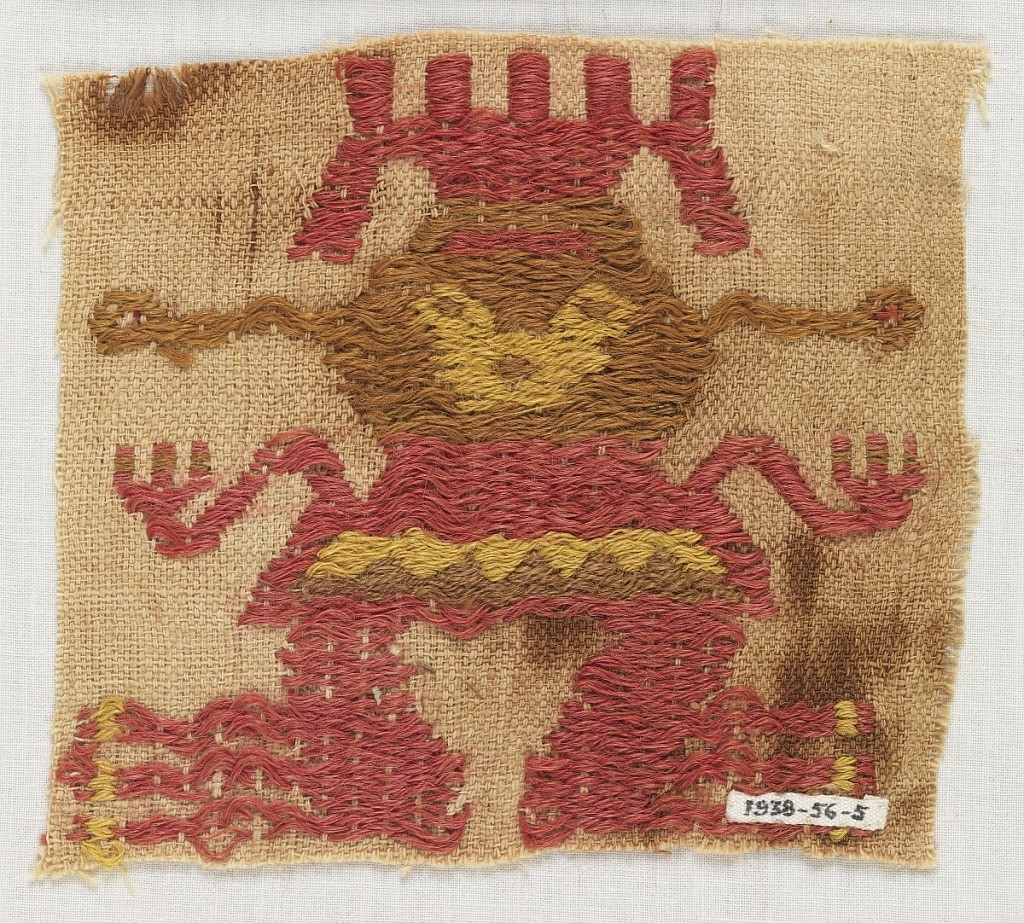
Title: Fragment
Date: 1000–1450
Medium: cotton, wool Technique: plain weave with discontinuous supplementary weft patterning (brocaded)
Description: Fragment of a funerary mantle in light brown cotton plain cloth ground (paired warps) with figure of a man brocaded in yellow, red, and brown wools.